Question: Goal: to find the index of the highest value in 1d array from index 25 to [-1]
The way I do it is wrong, I get the index of the highest value of the slice.
If there is no other way than slicing it, how do I then get the correct index of the original array?

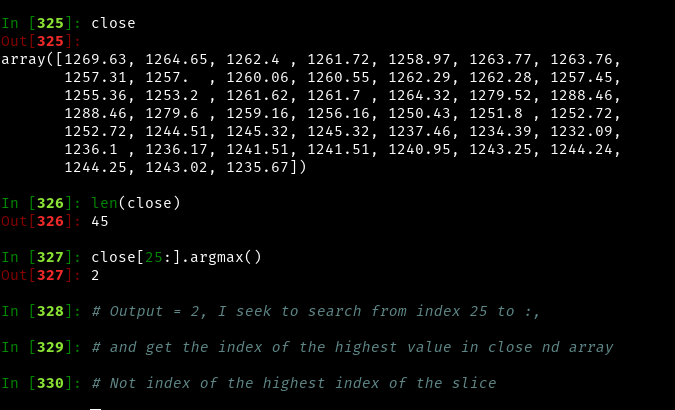
Answer: If you know you're indexing the array from index 25 on, you could add 25 to the result:
'''
argmax = close[25:].argmax() + 25
'''
But if you're using an arbitrary slice of your array, another way to do this would be to create a similar array of indices, then slice that the same way:
'''
indices = np.arange(len(close))
# some complicated slicing
sliced = close[2:-7:4]
# apply the same slicing:
sliced_indices = indices[2:-7:4]
# now, get the index in the original array of the argmax from the subset
argmax = sliced_indices[sliced.argmax()]
'''